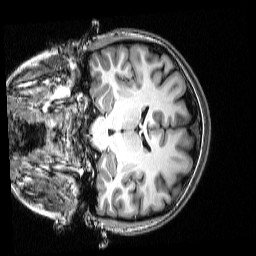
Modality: T1w
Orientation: coronal
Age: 20
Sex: female
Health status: healthy
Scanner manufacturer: siemens
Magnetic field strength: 3 T
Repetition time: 2.53 s
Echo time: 0.00339 s